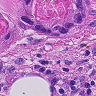
Metastatic tissue present: yes